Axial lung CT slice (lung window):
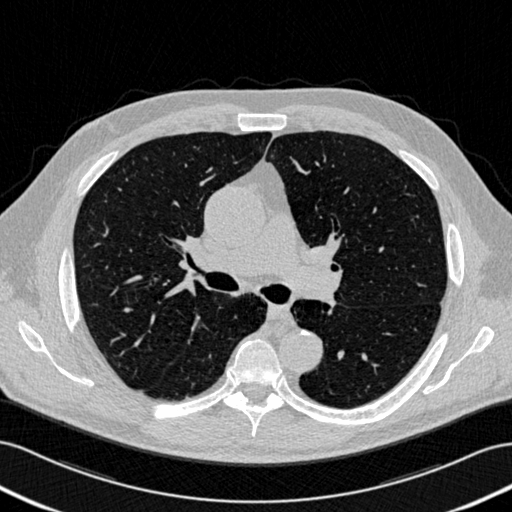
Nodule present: no